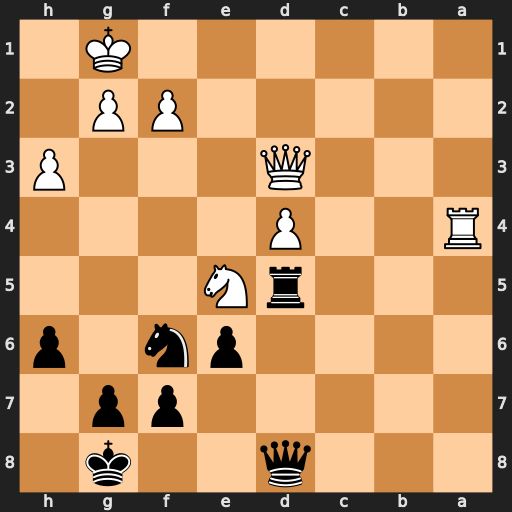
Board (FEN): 3q2k1/5pp1/4pn1p/3rN3/R2P4/3Q3P/5PP1/6K1
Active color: b
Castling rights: -
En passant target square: -
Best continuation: Rxe5 dxe5 Qxd3